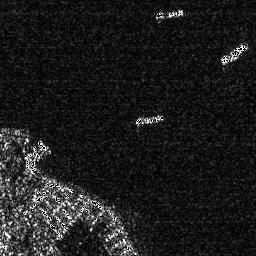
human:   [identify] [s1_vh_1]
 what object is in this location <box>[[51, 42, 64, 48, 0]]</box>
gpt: <ref>1 small ship at the center</ref>